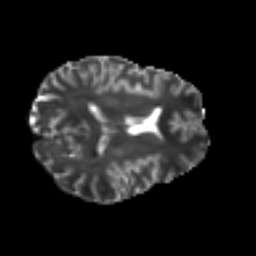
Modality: T2w
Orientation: axial
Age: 27
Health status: ill
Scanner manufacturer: philips
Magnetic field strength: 3 T
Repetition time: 9 s
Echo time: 0.127 s